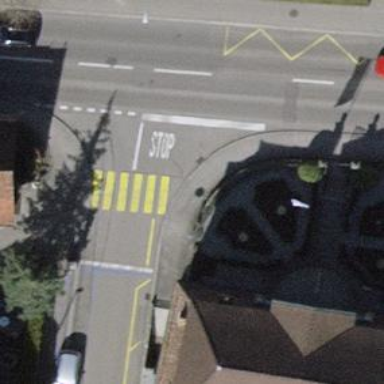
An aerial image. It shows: Marked road crossing.